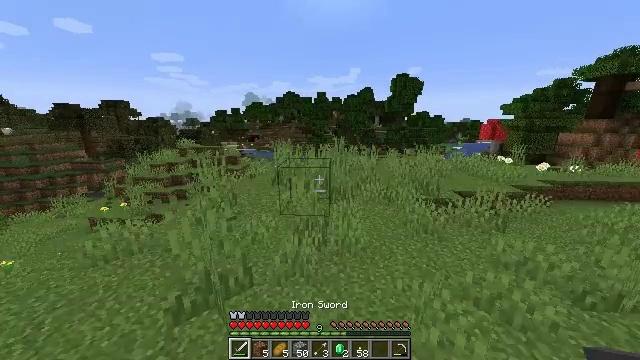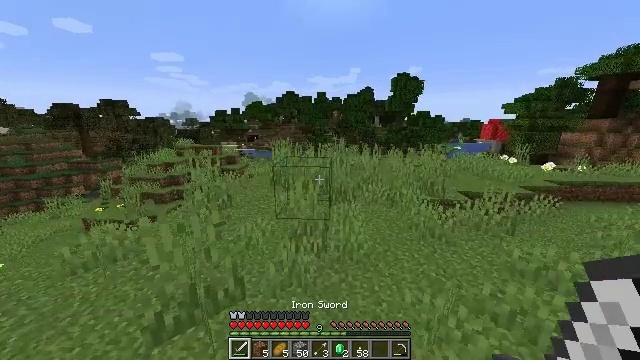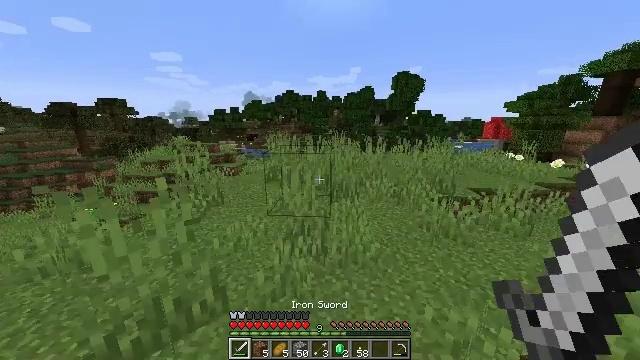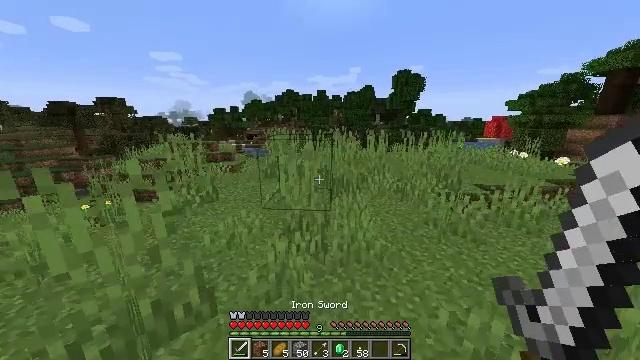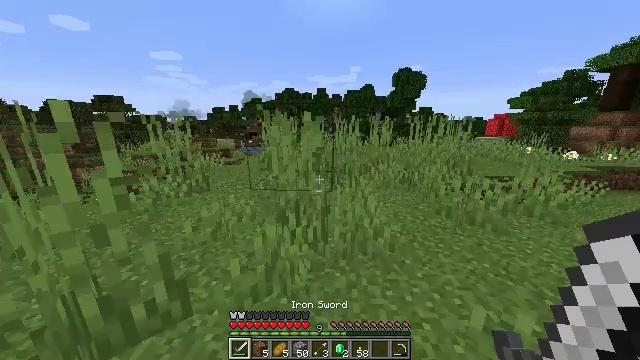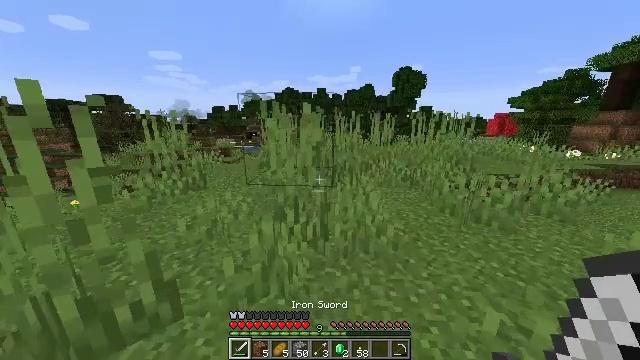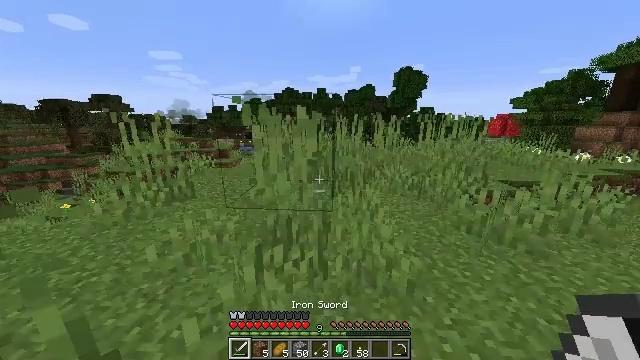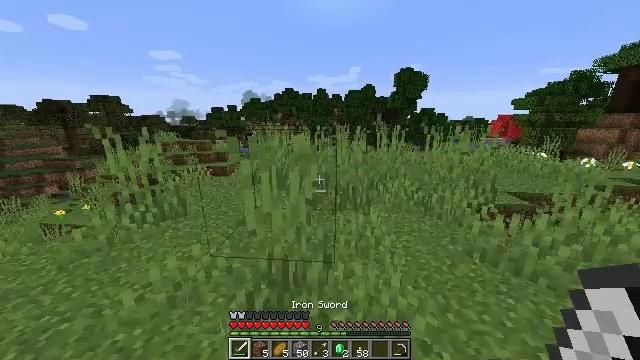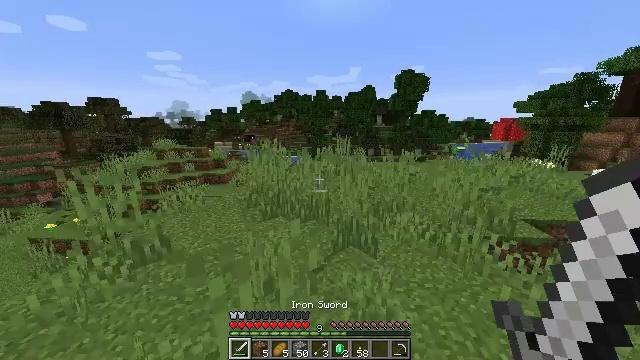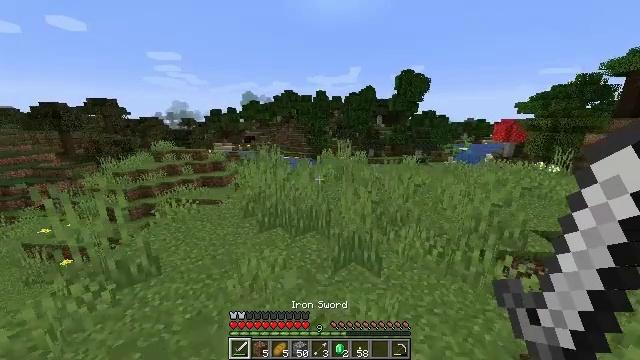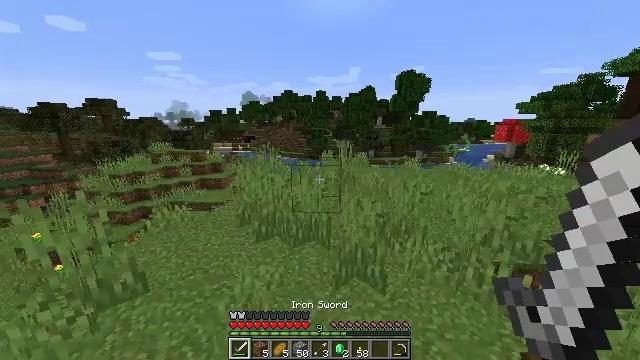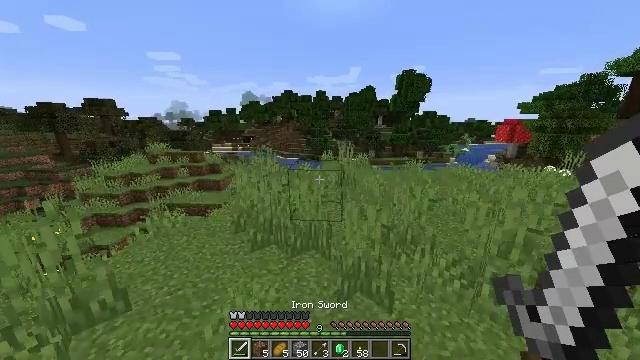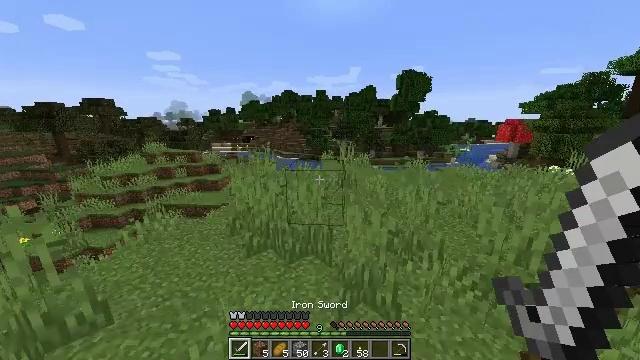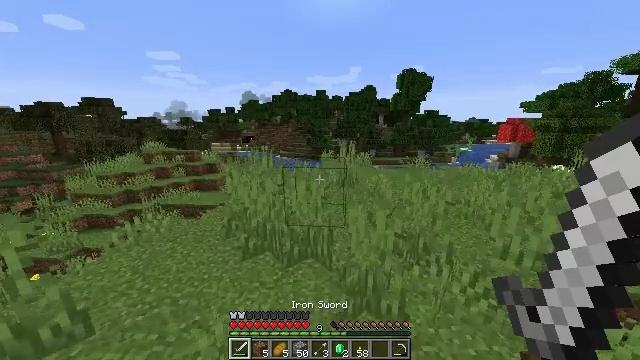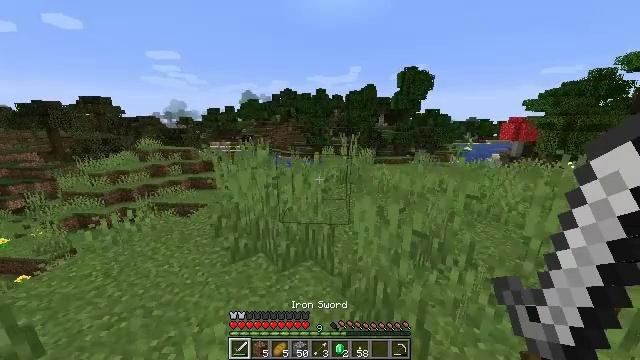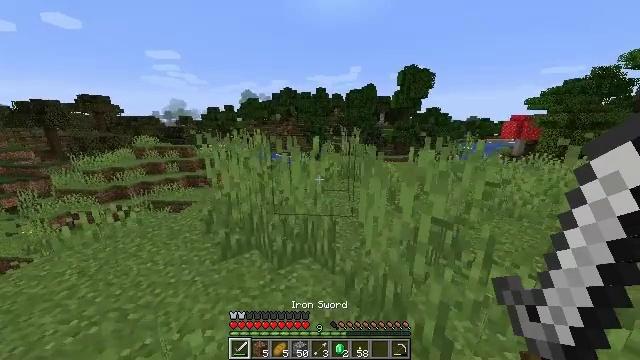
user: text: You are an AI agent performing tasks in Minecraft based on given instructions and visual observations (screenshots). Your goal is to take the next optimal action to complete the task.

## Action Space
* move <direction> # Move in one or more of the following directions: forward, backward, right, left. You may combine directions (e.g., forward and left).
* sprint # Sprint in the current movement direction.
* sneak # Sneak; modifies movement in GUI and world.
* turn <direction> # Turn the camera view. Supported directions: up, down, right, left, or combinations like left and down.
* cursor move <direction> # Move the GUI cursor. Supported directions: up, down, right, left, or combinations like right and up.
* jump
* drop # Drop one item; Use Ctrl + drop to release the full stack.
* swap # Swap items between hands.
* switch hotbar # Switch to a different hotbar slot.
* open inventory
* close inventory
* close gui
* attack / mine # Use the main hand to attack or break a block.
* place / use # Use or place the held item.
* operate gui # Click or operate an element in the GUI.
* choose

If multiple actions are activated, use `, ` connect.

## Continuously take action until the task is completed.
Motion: motion action
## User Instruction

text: Hunt fish.
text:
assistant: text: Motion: move forward, jump
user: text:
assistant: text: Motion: move forward, jump
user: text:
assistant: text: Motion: move forward, jump
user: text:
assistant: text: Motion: move forward, jump
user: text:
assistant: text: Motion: move forward, jump
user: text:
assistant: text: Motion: move forward, jump
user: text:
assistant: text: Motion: move forward, jump
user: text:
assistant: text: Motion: move forward, jump
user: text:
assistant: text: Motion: move forward, jump
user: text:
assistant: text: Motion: move forward, jump
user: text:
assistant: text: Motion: move forward, jump
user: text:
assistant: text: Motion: move forward, jump
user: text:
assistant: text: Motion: move forward, jump
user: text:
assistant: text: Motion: move forward, jump
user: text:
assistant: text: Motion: move forward, jump
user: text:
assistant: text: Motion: move forward, jump
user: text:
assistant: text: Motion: move forward, jump
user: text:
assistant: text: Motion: move forward, jump
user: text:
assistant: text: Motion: move forward, jump
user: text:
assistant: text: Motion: move forward, jump
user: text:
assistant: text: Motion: move forward, jump
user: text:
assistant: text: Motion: move forward, turn right, jump
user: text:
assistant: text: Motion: move forward, turn right and down, jump
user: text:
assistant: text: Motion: move forward, turn right, jump
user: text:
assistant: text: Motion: move forward, jump
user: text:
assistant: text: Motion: move forward, jump
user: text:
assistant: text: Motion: move forward, jump
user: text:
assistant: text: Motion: move forward, jump
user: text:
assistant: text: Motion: move forward, jump
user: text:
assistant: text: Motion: move forward, jump